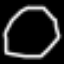
Label: octagon